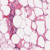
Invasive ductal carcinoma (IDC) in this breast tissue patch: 0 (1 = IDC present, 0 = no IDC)